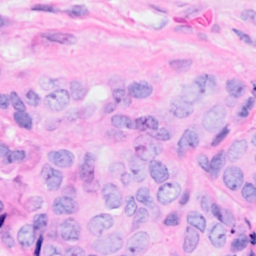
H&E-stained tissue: Breast